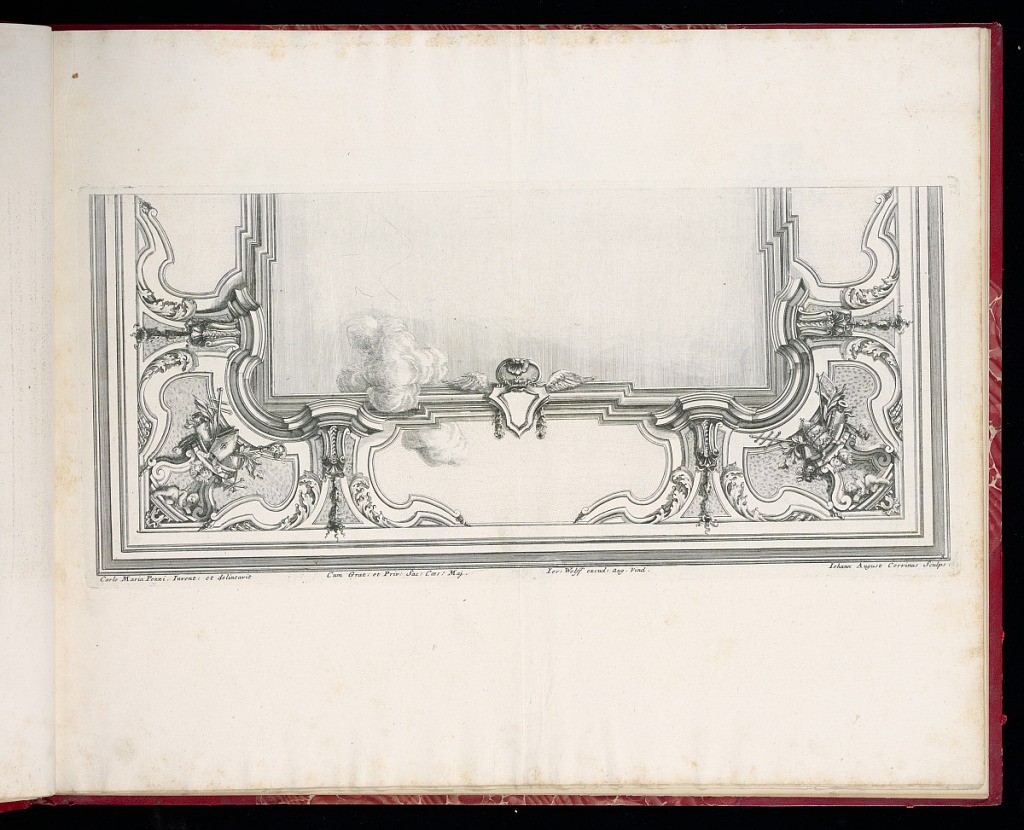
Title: Ceiling Design
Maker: Carlo Maria Pozzi
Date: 1708
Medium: Engraving on laid paper
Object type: Bound print
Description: Design for a ceiling with stucco strapwork along the edges as well as putti and trophies with religious attributes in the corners. The plate is signed and numbered.